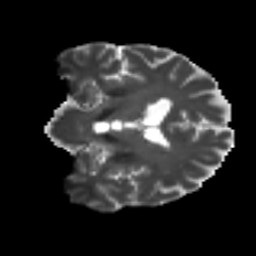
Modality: T2w
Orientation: coronal
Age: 71
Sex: male
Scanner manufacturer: ge
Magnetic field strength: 3 T
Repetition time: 7.8 s
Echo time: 0.0606 s